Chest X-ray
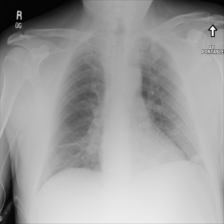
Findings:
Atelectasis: positive
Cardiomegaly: negative
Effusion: negative
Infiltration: negative
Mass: negative
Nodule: negative
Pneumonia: negative
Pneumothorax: negative
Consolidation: negative
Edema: negative
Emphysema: negative
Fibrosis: negative
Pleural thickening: negative
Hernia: negative